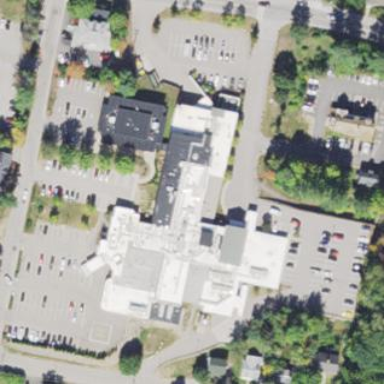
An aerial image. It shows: Healthcare facility identified as hospital.